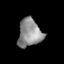
Tissue: lung
Cell type: Epithelial cells
Senescence score: 0.2178
Nuclear area (px): 656
Mean DAPI intensity: 140.517